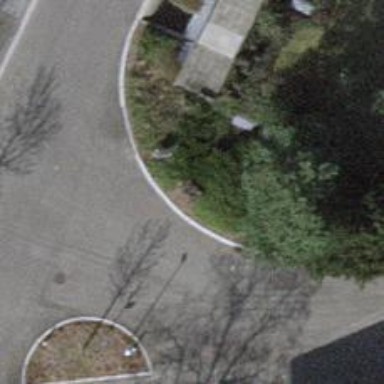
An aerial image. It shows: Street cabinet.